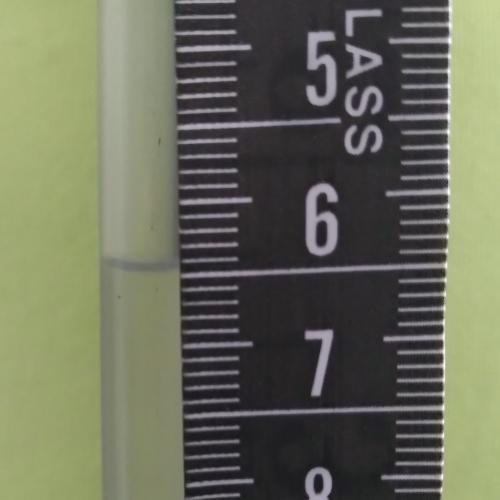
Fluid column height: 6.4 cm